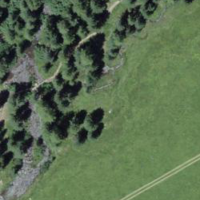
EUNIS habitat code: 43
Species observed at this site:
Arnica montana
Juniperus communis